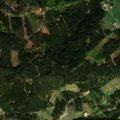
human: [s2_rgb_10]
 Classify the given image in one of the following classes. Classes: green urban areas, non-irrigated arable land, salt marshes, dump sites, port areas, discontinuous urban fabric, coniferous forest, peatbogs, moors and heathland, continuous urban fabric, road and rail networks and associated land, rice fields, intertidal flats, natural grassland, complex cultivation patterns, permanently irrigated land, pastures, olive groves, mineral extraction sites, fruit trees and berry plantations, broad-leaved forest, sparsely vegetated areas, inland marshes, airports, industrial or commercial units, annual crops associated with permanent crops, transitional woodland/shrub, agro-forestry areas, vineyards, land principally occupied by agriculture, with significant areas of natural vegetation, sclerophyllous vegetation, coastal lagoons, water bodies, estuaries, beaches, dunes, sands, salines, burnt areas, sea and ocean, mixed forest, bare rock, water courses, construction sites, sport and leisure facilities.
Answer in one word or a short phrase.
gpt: discontinuous urban fabric, pastures, coniferous forest, mixed forest